Question: I am using a embedded jetty (9.4.14.v20181114) for implementing the following setup
.
As shown in the picture all clients are accessing the proxy server and based on some business rules the proxy forwards to one of the web servers
using jetty's 'ProxyServlet#rewriteTarget' method. To to this I define new a class which extends ProxyServlet and overrides 'rewriteTarget'
Each server from the picture is deployed on different machine.
Some client requests took time to be processed and it turns out that if a request needs more than 30 seconds the proxy responds to the client with
'''
HTTP/1.1 504 Gateway Timeout
Date: Tue, 15 Jan 2019 09:04:37 GMT
Connection: close
Content-Type: application/json"
'''
Is there a way to increase this timeout or to completely remove it.
I have tried the following 2 things but neither of them worked
1. Set idleTimeout of the ServerConnector
'''
Server server = new Server();
ServerConnector connector = new ServerConnector(server);
connector.setHost(ip);
connector.setPort(port);
connector.setIdleTimeout(45000);
server.setConnectors(new Connector[] { connector });
'''
1. During the overriding of rewriteTarget I set a this.setTimeout(45000);
'''
public class RoutingServlet extends ProxyServlet {
...
@Override
protected String rewriteTarget(HttpServletRequest request) {
this.setTimeout(45000);
// ... business logic based on request body and headers ...
return rewrittenUrl;
}
...
}
'''
Both approaches do not have any effect of the situation and after the 30th second the proxy responds to the client with 'HTTP/1.1 504 Gateway Timeout' while the Web server which actually handles the request is still processing it.
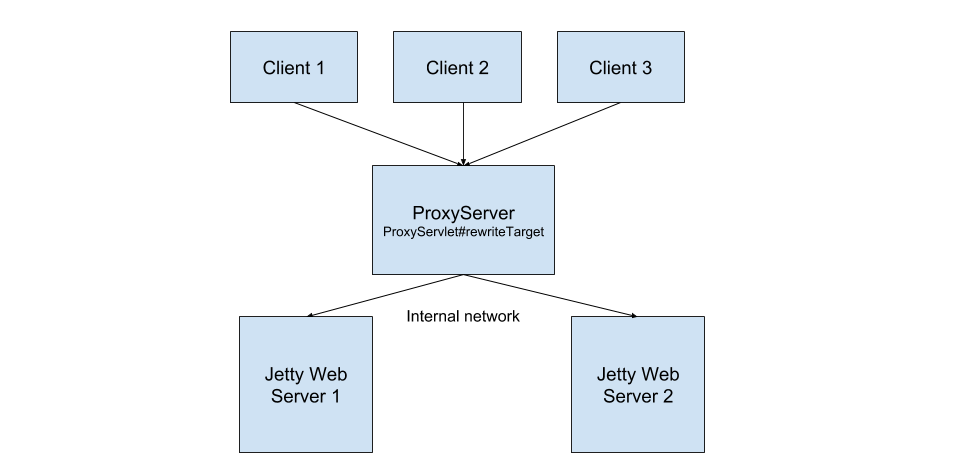
Answer: You have 2 idle timeouts to worry about, but ultimately it sounds like the error you are getting is from the proxy based client (<URL>.
But before we go there, ensure that your 'ServerConnector' has a sane Idle Timeout set (should probably be a value higher then your proxy client). This controls the connection idle timeout between your "Client" and "ProxyServer" (per your diagram)
Next, if you are using something like 'AsyncProxyServlet', just set the '"idleTimeout"' init-parameter (<URL>
Eg:
'''
Server server = new Server();
HttpConfiguration http_config = new HttpConfiguration();
http_config.setSendServerVersion(true);
http_config.setSendDateHeader(false);
ServerConnector http = new ServerConnector(server, new HttpConnectionFactory(http_config));
http.setPort(8080);
http.setIdleTimeout(45000);
server.addConnector(http);
ServletContextHandler context = new ServletContextHandler();
context.setContextPath("/");
ServletHolder proxyHolder = new ServletHolder("proxy", AsyncProxyServlet.class);
proxyHolder.setInitParameter("idleTimeout", "44000");
context.addServlet(proxyHolder, "/proxy");
ServletHolder defHolder = new ServletHolder("default", DefaultServlet.class);
context.addServlet(defHolder, "/");
HandlerList handlers = new HandlerList();
handlers.addHandler(context);
handlers.addHandler(new DefaultHandler());
server.setHandler(handlers);
server.start();
server.join(); // wait for server thread to finish
'''
Alternatively, you can do it in your custom 'AsyncProxyServlet' too.
'''
package jetty.proxy;
import javax.servlet.ServletException;
import org.eclipse.jetty.client.HttpClient;
import org.eclipse.jetty.proxy.AsyncProxyServlet;
public class MyProxyServlet extends AsyncProxyServlet
{
@Override
protected HttpClient createHttpClient() throws ServletException {
HttpClient client = super.createHttpClient();
client.setIdleTimeout(44000);
return client;
}
}
'''